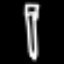
Label: pencil